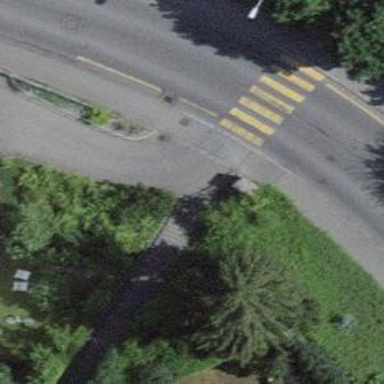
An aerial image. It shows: Kerb barrier.